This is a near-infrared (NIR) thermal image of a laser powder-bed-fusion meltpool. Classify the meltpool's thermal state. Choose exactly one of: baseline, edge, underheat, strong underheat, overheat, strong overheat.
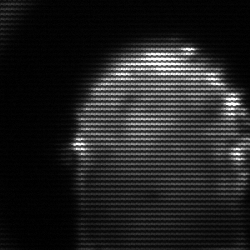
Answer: baseline